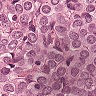
Metastatic tissue present: yes